Chest X-ray. View position: PA
Patient age: 37
Patient sex: M
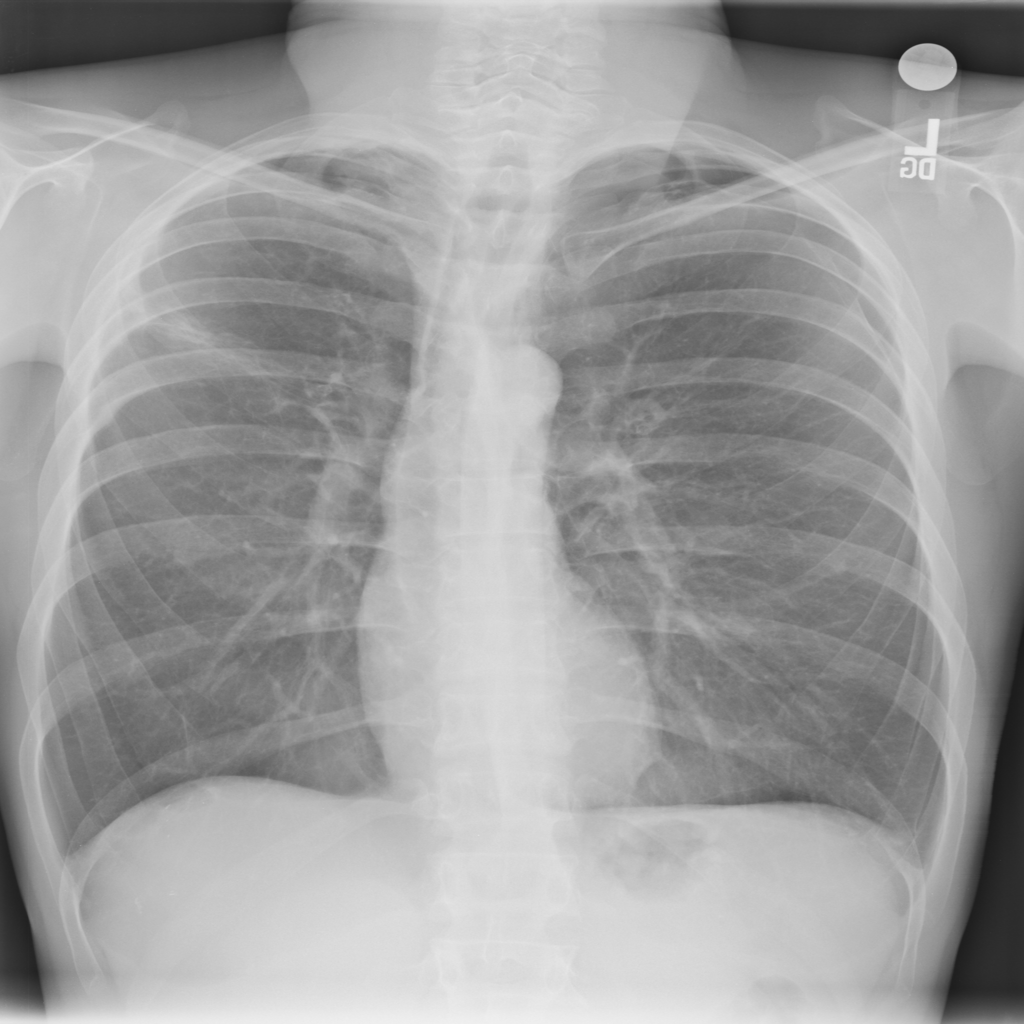
Finding: Pneumothorax